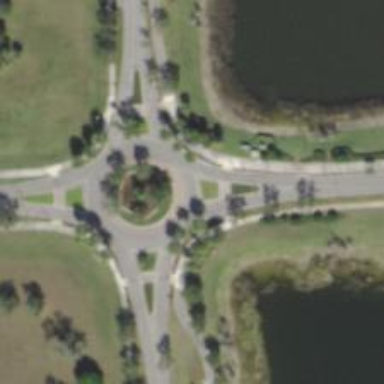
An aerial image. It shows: Tertiary road leading to roundabout.